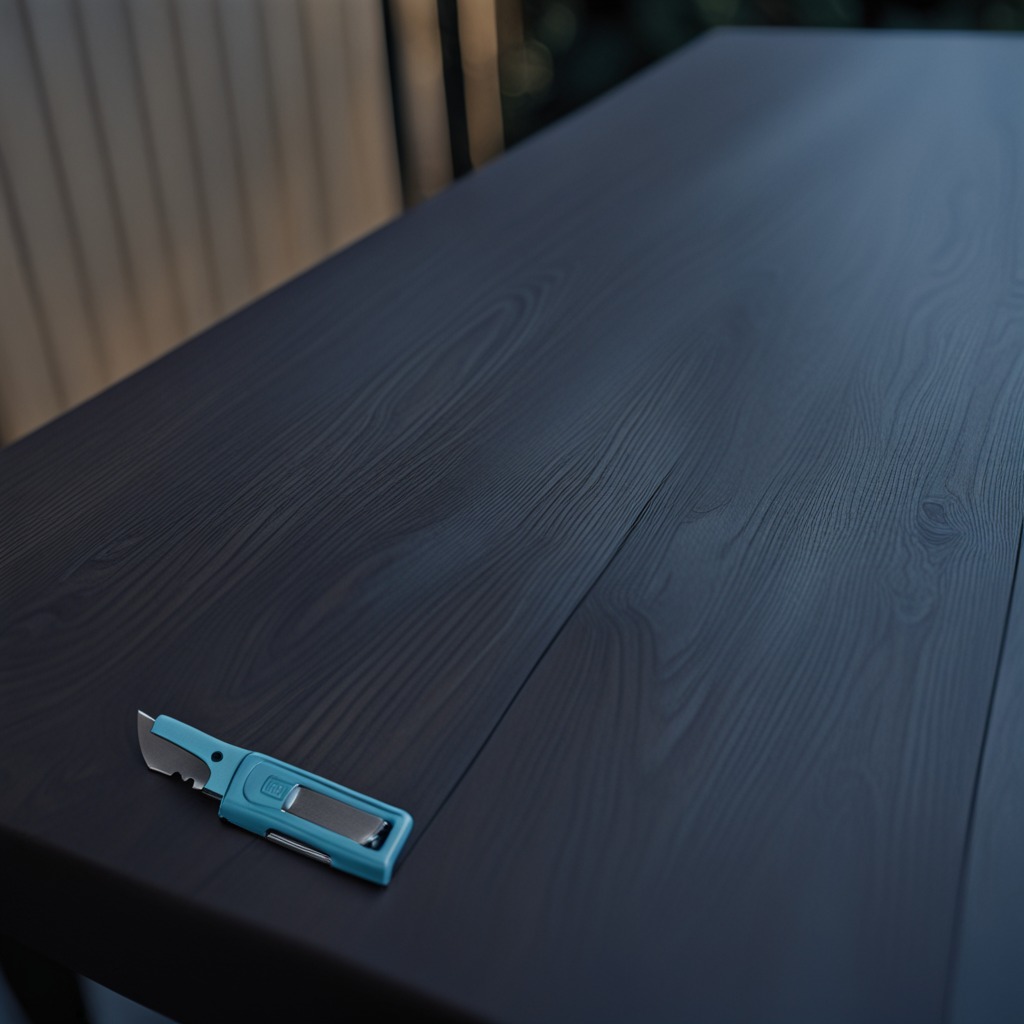
A utility knife lying on a table with faint burn marks in a small garage at twilight.